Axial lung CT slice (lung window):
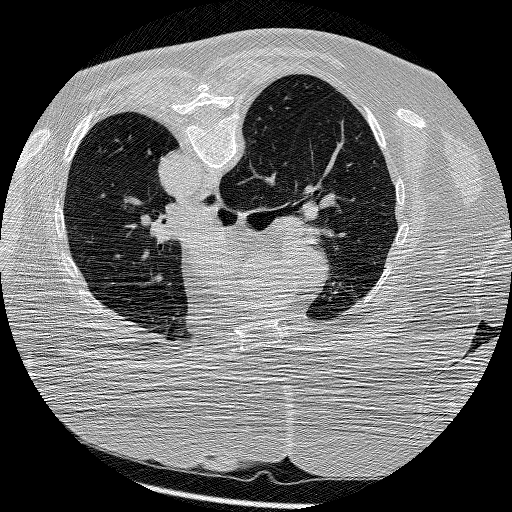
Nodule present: no